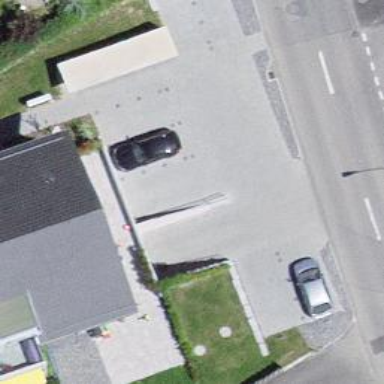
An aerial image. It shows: Parking entrance.